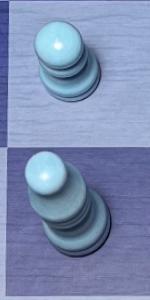
Label: Bishop_White